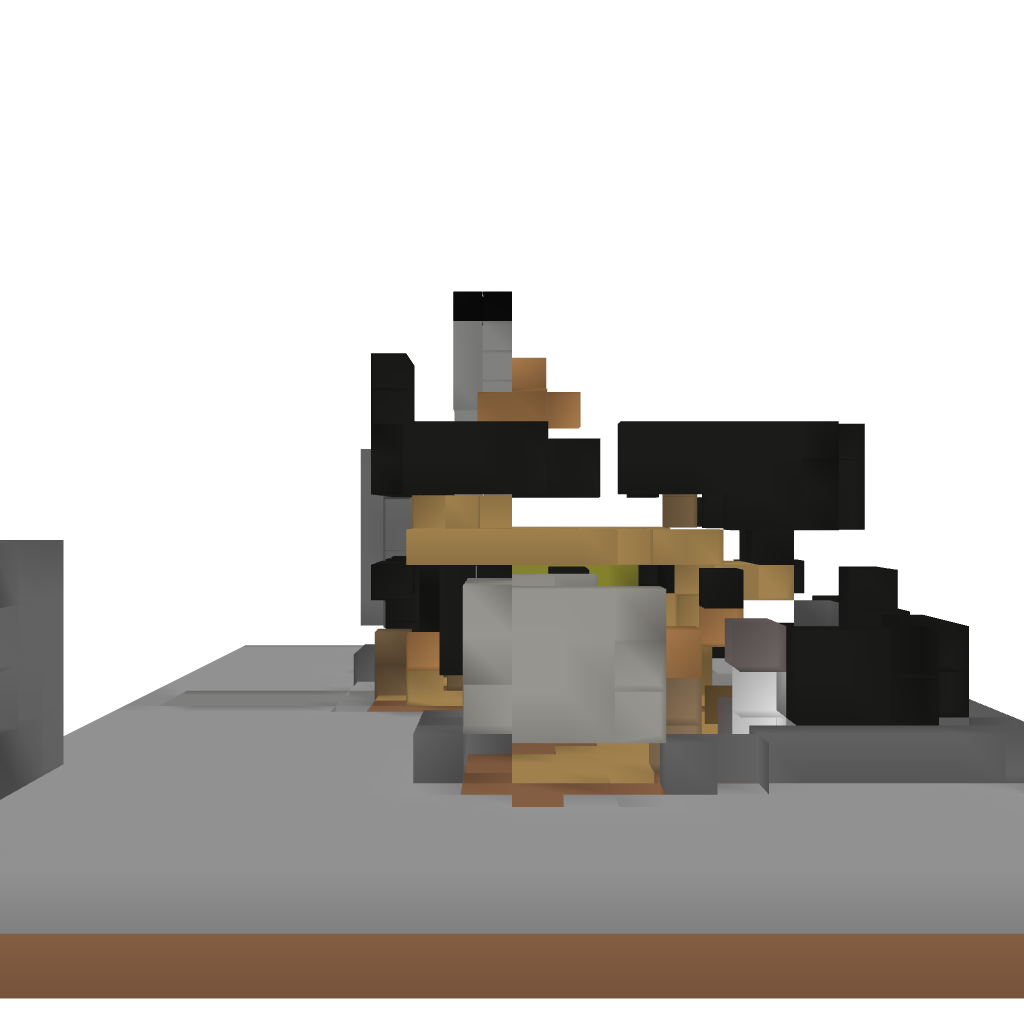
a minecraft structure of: Modern House 3